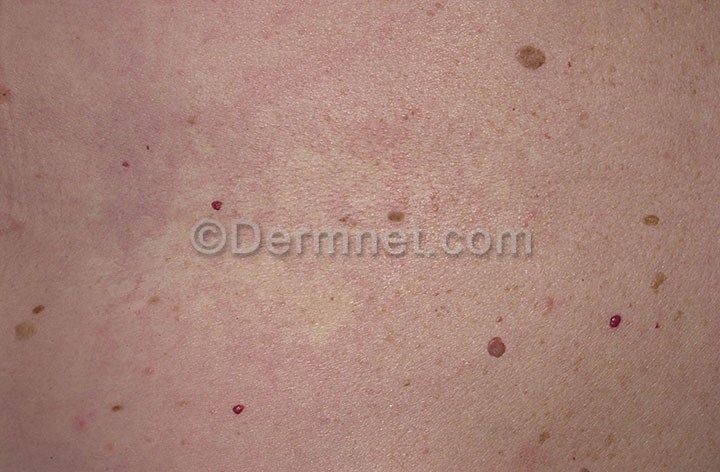
Disease: Light Diseases and Disorders of Pigmentation